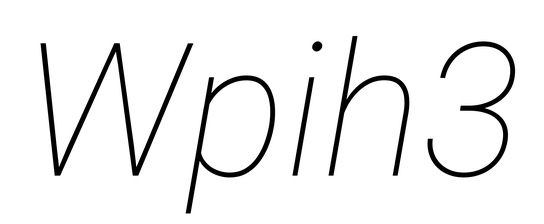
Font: Roboto-Italic_Thin_Italic